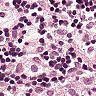
Metastatic tissue present: no